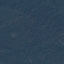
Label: Forest